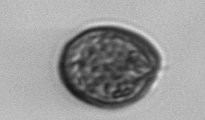
Label: Prorocentrum